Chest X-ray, PA view. Patient: 63 years old, sex M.
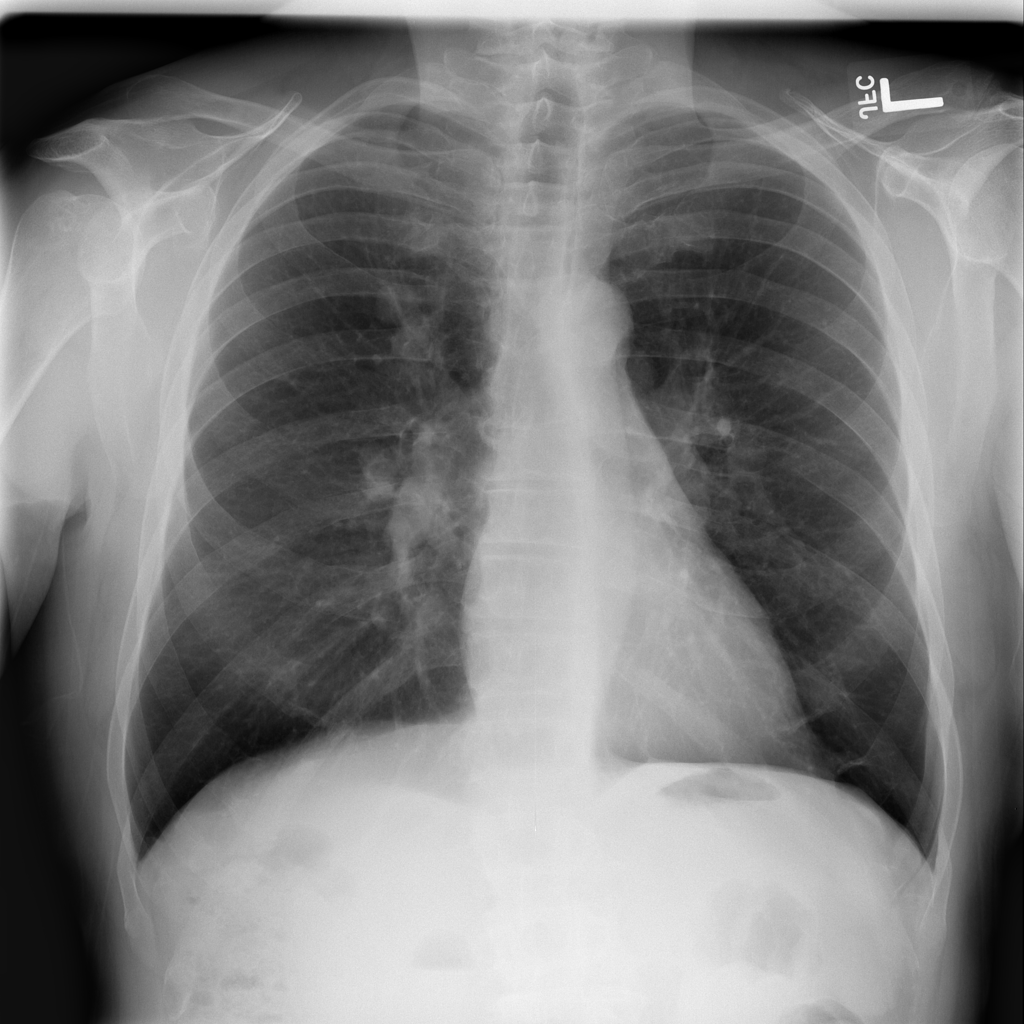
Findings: Nodule